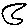
Label: moon